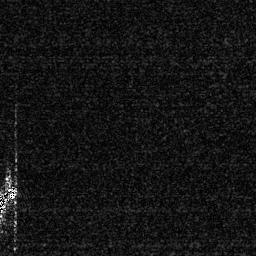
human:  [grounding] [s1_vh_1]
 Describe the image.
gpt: In the satellite image, there is  <ref>1 medium ship </ref> <box>[[0, 71, 7, 84, 0]]</box> located at bottom left.